Question: I need to obtain column types from arbitrary SQL query. It's certainly possible, PgAdmin3 does it.
For example, given a query:
'''
SELECT src.col, CAST(src.col AS varchar)
FROM (SELECT 'anything' AS col) AS src;
'''
PgAdmin3 returns:

As you can see, column types are displayed basing on executed query, not on table schema. How to obtain data types of columns in the result set programmatically?
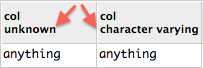
Answer: The corresponding function in the C client library is 'PQftype'. It provides the type of any field from a query, as described in <URL>, with other functions that apply on result fields, such as 'PQftable' or 'PQfsize'.
No EXPLAIN is needed, this information is shipped with every set of result coming back to a SQL client.
> PQftype'''
Returns the data type associated with the given column number.
'''
The integer returned is the internal OID number of the type. Column
numbers start at 0.'''
Oid PQftype(const PGresult *res,
int column_number);
'''
You can query the system table pg_type to obtain the names and properties
of the various data types. The OIDs of the built-in data
types are defined in the file src/include/catalog/pg_type.h in the
source tree.
Additionally the OIDs of all types of a database can be obtained with:
'''
select oid, typname from pg_type;
'''
Other languages generally base their postgres support on libpq library, so they can call this function. They may or may not expose it depending on how complete their implementation is.
In the case of ruby, the 'ruby-pg' driver apparently does it through <URL>'s
'ftype(column_number)' instance method. I don't know if this is of any help with ActiveRecord. Database-agnostic APIs tend to leave out functions that can't be easily abstracted across all the databases they support.